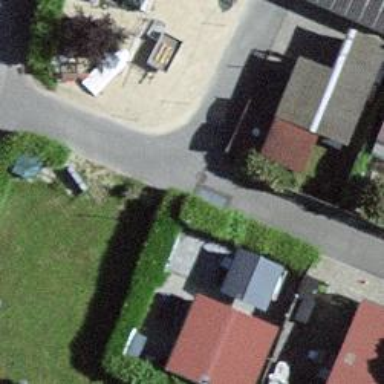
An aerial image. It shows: Asphalt alley used as service road.